Question: '''
CREATE TABLE [dbo].[EmployeeMonthlyBudget]
(
<URL> NULL,
[Budget_Day] [MONEY] NULL,
[DateCreated] [DATETIME] NULL,
[DateDeleted] [DATETIME] NULL
)
INSERT INTO [dbo].[EmployeeMonthlyBudget] ([Name], [Budget_Day], [DateCreated], [DateDeleted])
VALUES (N'SAM', 20.0000, CAST(N'2018-01-01T00:00:00.000' AS DateTime), CAST(N'2018-10-01T00:00:00.000' AS DateTime)),
(N'ROB', 10.0000, CAST(N'2018-01-01T00:00:00.000' AS DateTime), NULL),
(N'TAM', 5.0000, CAST(N'2018-01-01T00:00:00.000' AS DateTime), CAST(N'2018-05-01T00:00:00.000' AS DateTime)),
(N'TAN', <PHONE>, CAST(N'2018-01-01T00:00:00.000' AS DateTime), NULL)
'''
The above is the table structure we had to calculate monthly budget.
We are displaying the bar graph for each name how their monthly budget is.
Suppose if we take Sam his budget for Jan is 620 and Feb is 580 and so on, So we need to calculate the budget for each month until 'DateDeleted' has value
We are able to calculate the budget per month for each Employee Name, but unable
to figure out how to calculate them for consecutive months.
Please, anyone, help me on this
How to write SQL for the above approach.
Please sample table data

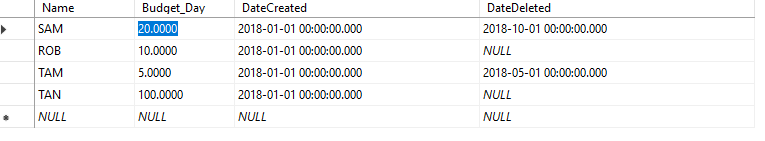
Answer: Hope this helps
'''
SELECT A.Name,A.budget_day,B.MonthName,B.totaldays*A.budget_day as MonthlySpent
FROM
[dbo].[EmployeeMonthlyBudget] A
inner join(
SELECT [Name] , DATENAME(MONTH, DATEADD(MONTH, nos.monthnos, [DateCreated])-1) AS MonthName,DAY(EOMONTH(DATEADD(MONTH, nos.monthnos, [DateCreated])-1)) as totaldays,month(EOMONTH(DATEADD(MONTH, nos.monthnos, [DateCreated])-1)) as monthOrder
from [dbo].[EmployeeMonthlyBudget]
inner join (SELECT 1 monthnos UNION SELECT 2 UNION SELECT 3
UNION SELECT 4 UNION SELECT 5 UNION SELECT 6
UNION SELECT 7 UNION SELECT 8 UNION SELECT 9
UNION SELECT 10 UNION SELECT 11 UNION SELECT 12) nos on nos.monthnos <= DATEDIFF(MONTH, [DateCreated],isnull([DateDeleted],GETDATE()))+1
) B on
A.NAME=B.Name
order by A.Name,monthOrder
'''
Try This
'''
select name,budget_day,monthname,totalspent from
(Select j.* ,row_number () over (partition by j.name,j.monthname order by j.totalspent) as rn
from
(Select B.name,A.budget_day,MonthName,(datediff(day,[DateCreated],DefaultDate)+1)*A.budget_day as TotalSpent,monthOrder
from (SELECT
*, [Budget_Day]*DATEDIFF(day,[DateCreated],isnull([DateDeleted],GETDATE())) as TotalSpent, DATENAME(MONTH, [DateCreated]) AS MonthNameStart, DATENAME(MONTH,isnull([DateDeleted],GETDATE())) AS MonthNameEND
from
[dbo].[EmployeeMonthlyBudget]
where datecreated<=isnull(datedeleted,getdate())) A
LEFT join
(
SELECT [Name] , DATENAME(MONTH, DATEADD(MONTH, nos.monthnos-1, [DateCreated])) AS MonthName,EOMONTH([DateCreated]) as DefaultDate ,
DAY(EOMONTH(DATEADD(MONTH, nos.monthnos, [DateCreated])-1)) as totaldays,
month(DATEADD(MONTH, nos.monthnos-1, [DateCreated])) as monthOrder
from [dbo].[EmployeeMonthlyBudget]
inner join (SELECT 1 monthnos UNION SELECT 2 UNION SELECT 3
UNION SELECT 4 UNION SELECT 5 UNION SELECT 6
UNION SELECT 7 UNION SELECT 8 UNION SELECT 9
UNION SELECT 10 UNION SELECT 11 UNION SELECT 12) nos on nos.monthnos <= DATEDIFF(MONTH, [DateCreated],isnull([DateDeleted],GETDATE()))
) B
on A.MonthNameStart =B.MonthName and
A.Name=B.name
UNION
Select B.name,A.budget_day,MonthName,((datediff(day,DefaultDate,isnull([Datedeleted],getdate())))+1)*A.budget_day as TotalSpent,monthOrder from
(SELECT
*, [Budget_Day]*DATEDIFF(day,[DateCreated],isnull([DateDeleted],GETDATE())) as TotalSpent, DATENAME(MONTH, [DateCreated]) AS MonthNameStart, DATENAME(MONTH,isnull([DateDeleted],GETDATE())) AS MonthNameEND
from
[dbo].[EmployeeMonthlyBudget]
where datecreated<=isnull(datedeleted,getdate())) A
inner join
(SELECT [Name] , DATENAME(MONTH, DATEADD(MONTH, nos.monthnos, [DateCreated])-1) AS MonthName,DATEADD(month, DATEDIFF(month, 0, isnull([DateDeleted],getdate())), 0) as DefaultDate,
DAY(EOMONTH(DATEADD(MONTH, nos.monthnos, [DateCreated])-1)) as totaldays,
month(EOMONTH(DATEADD(MONTH, nos.monthnos, [DateCreated])-1)) as monthOrder
from [dbo].[EmployeeMonthlyBudget]
inner join (SELECT 1 monthnos UNION SELECT 2 UNION SELECT 3
UNION SELECT 4 UNION SELECT 5 UNION SELECT 6
UNION SELECT 7 UNION SELECT 8 UNION SELECT 9
UNION SELECT 10 UNION SELECT 11 UNION SELECT 12) nos on nos.monthnos <= DATEDIFF(MONTH, [DateCreated],isnull([DateDeleted],GETDATE()))+1) B
on A.MonthNameEND =B.MonthName and A.Name=B.name
UNION
SELECT B.name,A.budget_day,MonthName,totaldays*A.budget_day as TotalSpent ,monthOrder
FROM
[dbo].[EmployeeMonthlyBudget] A
inner join(
SELECT [Name] , DATENAME(MONTH, DATEADD(MONTH, nos.monthnos-1, [DateCreated])) AS MonthName,EOMONTH([DateCreated]) as DefaultDate ,
DAY(EOMONTH(DATEADD(MONTH, nos.monthnos-1, [DateCreated]))) as totaldays,
month(DATEADD(MONTH, nos.monthnos-1, [DateCreated])) as monthOrder
from [dbo].[EmployeeMonthlyBudget]
inner join (SELECT 1 monthnos UNION SELECT 2 UNION SELECT 3
UNION SELECT 4 UNION SELECT 5 UNION SELECT 6
UNION SELECT 7 UNION SELECT 8 UNION SELECT 9
UNION SELECT 10 UNION SELECT 11 UNION SELECT 12) nos on nos.monthnos <= DATEDIFF(MONTH, [DateCreated],isnull([DateDeleted],GETDATE()))
where datecreated<=isnull(datedeleted,getdate())
) B on
A.NAME=B.Name
)j)k
where k.rn=1 and k.name is not null
order by k.name,k.monthOrder
'''